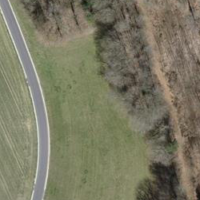
EUNIS habitat code: 41
Species observed at this site:
Pholidoptera griseoaptera